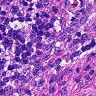
Metastatic tissue present: no